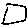
Label: square